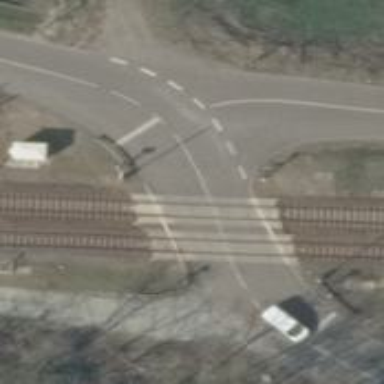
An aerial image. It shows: Level crossing with lights and saltire.